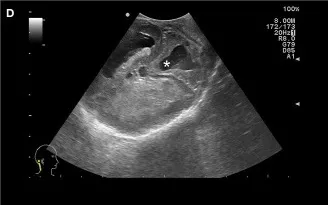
Dilatation of the 4th ventricle (*) with dysplastic cerebellar hemispheres.
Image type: radiology (ultrasound)